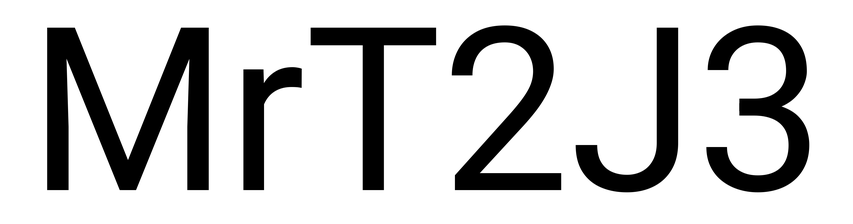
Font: Roboto_Regular